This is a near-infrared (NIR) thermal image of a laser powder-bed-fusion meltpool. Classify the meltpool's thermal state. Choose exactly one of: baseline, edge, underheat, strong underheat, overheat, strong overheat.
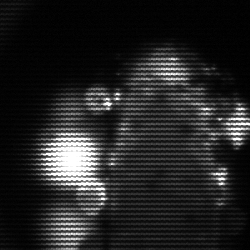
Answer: strong underheat